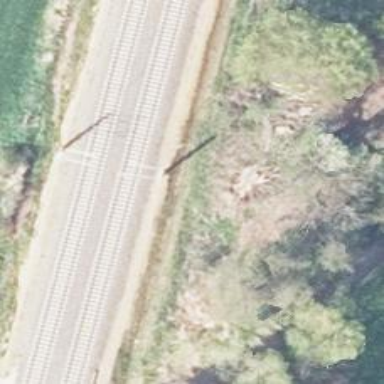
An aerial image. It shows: Milestone along the railway with catenary mast.